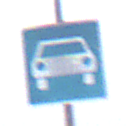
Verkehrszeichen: Kraftfahrstrasse
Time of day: MorningAfternoon
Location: Outdoor (RoadRail)
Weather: Overcast
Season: NotSpecified
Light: Natural